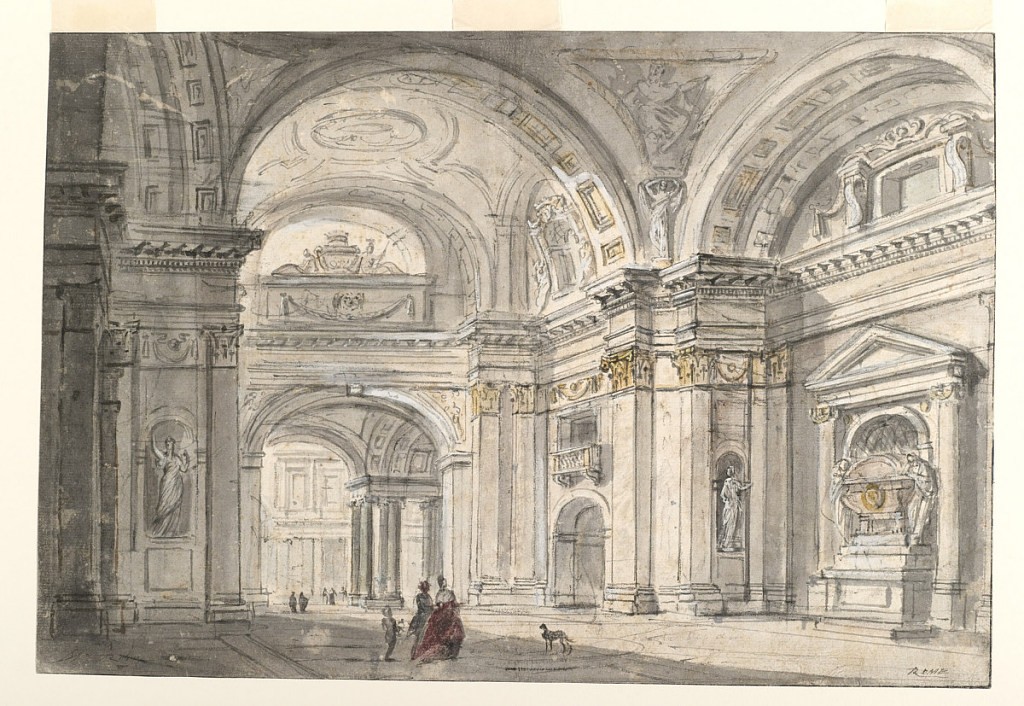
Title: View of Church Interior
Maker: Charles Michel-Ange Challe, French, 1718 – 1778
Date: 1742–46
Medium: Pen and brown and gray ink, brush and wash, watercolor, black chalk on paper, lined with various sheets of paper with printed text in French
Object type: Drawing
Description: Depiction of a church interior.  The view shown from an oblique angle, depicts a vast, vaulted hall that leads into another, colonnaded hall.  A sepulchral monument is positioned above the arched opening (at the transition to the next hall).  Numerous sculptures and monuments are positioned in wall niches in the main hall. Three small figures and a dog are standing at center.  Additional groups of people are visible in the distance.